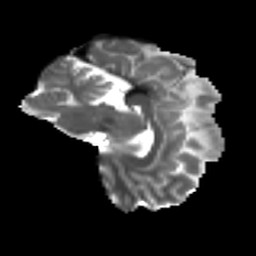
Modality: T2w
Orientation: sagittal
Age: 24
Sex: female
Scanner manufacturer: ge
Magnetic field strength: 3 T
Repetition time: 7.8 s
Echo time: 0.0606 s